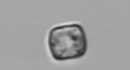
Label: Thalassiosira